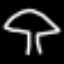
Label: mushroom